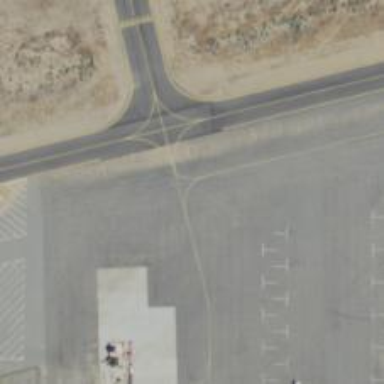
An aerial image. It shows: View of taxiway at the airport.